Field crop: tomato
Growth stage: 2
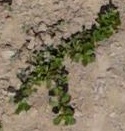
Species: portulaca